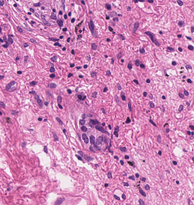
Tumor epithelial tissue: no
Tumor-associated stroma tissue: yes
Normal tissue: no